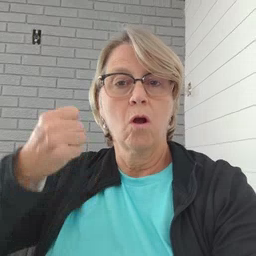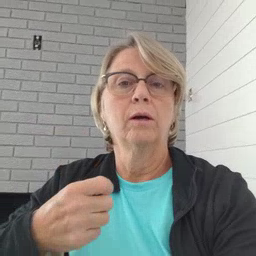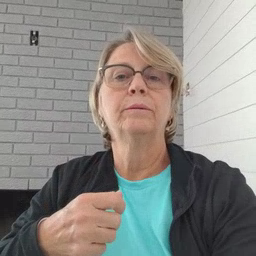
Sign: car